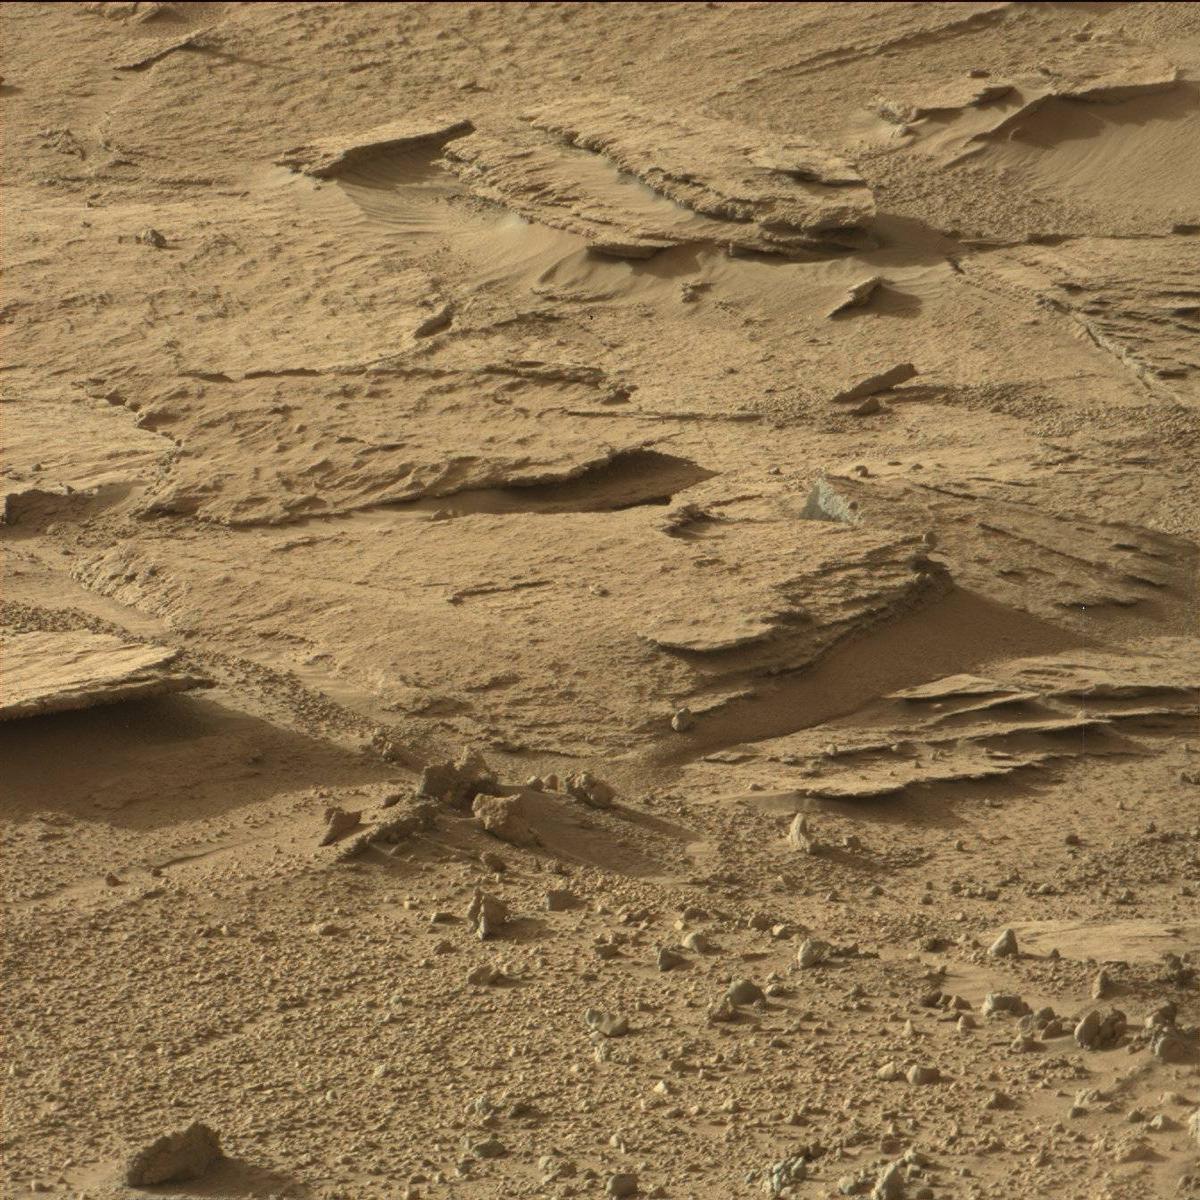
Terrain classes present: Bedrock, Sand / Soil